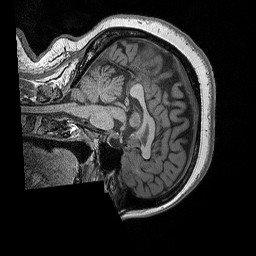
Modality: T1w
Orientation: sagittal
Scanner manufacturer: siemens
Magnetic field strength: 3 T
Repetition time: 2.3 s
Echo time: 0.00298 s